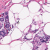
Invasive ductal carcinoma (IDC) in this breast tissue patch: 0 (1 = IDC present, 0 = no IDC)